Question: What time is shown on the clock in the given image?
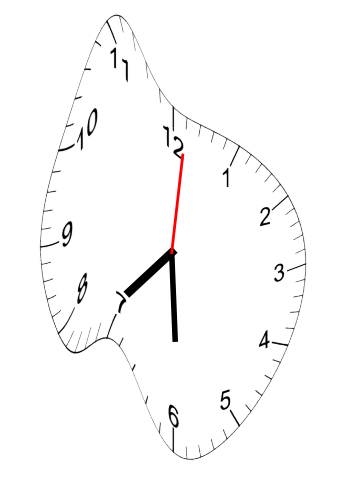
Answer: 07:30:01